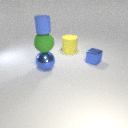
large blue metal sphere in front of large yellow rubber cylinder